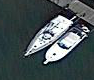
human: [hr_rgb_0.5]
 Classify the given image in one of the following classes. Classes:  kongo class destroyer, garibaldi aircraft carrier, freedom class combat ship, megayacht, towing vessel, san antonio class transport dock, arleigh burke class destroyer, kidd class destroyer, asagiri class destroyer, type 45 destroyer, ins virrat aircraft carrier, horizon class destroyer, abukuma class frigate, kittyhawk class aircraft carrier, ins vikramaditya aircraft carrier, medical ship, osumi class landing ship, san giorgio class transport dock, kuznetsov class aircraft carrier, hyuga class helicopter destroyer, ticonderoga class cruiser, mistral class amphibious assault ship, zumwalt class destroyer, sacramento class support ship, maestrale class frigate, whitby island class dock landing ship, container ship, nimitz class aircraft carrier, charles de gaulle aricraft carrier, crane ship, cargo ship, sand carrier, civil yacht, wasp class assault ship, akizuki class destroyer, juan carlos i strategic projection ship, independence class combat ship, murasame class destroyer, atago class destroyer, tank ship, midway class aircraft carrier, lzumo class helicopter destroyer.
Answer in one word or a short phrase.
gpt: Civil yacht